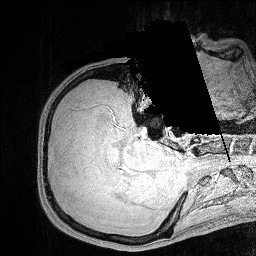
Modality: FLASH
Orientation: axial
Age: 30
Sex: male